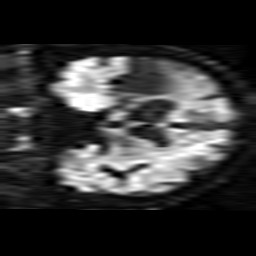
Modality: TRACE
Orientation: coronal
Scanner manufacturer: philips
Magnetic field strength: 1.5 T
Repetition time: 4.884 s
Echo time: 0.07794 s